Question: Here's a picture that I think quickly illustrates the issue. You need only download the example from git hub, go to the curved scatter plot example and tap on a point to get the point annotations to appear, then simply scroll the graph over to move the points off the graph.

So normally we would want annotations floating above everything but for times when we set the axisContraints, in this case we set them to:
'''
x.axisConstraints = [CPTConstraints constraintWithRelativeOffset:0.5];
y.axisConstraints = [CPTConstraints constraintWithLowerOffset:0.0];
'''
We want the annotations, that we add, to be drawn the same as the gridlines, plot lines, and plot points.
I've tried the following as a test, to see what would happen and this does NOT help.
'''
// reorder layer
[annotationHostLayer insertSublayer:annotation.contentLayer atIndex:0];
[annotationHostLayer setNeedsDisplay];
'''
It'll draw the gridlines, axes over the annotations but the annotations still float off the graph.
I'm using the sample code from coreplot, here's github <URL> and the chart I've been experimenting with is the "Curved Scatter Plot" graph.
Update: I've been fooling around with maskToBorder and maskToBounds for the plotArea. It seems that masking to bounds would work if the axis were drawn within the layers bounds, which it is not. This clips the yaxis. I've looked around for other clipping code but to no avail.
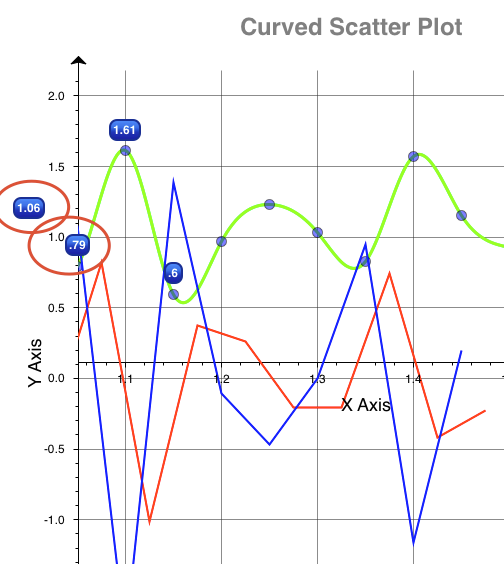
Answer: Hide the content layers of any annotations that fall outside the desired area. Use a plot space delegate to monitor changes to the plot space and show or hide annotations as needed.